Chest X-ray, AP view. Patient: 44 years old, sex F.
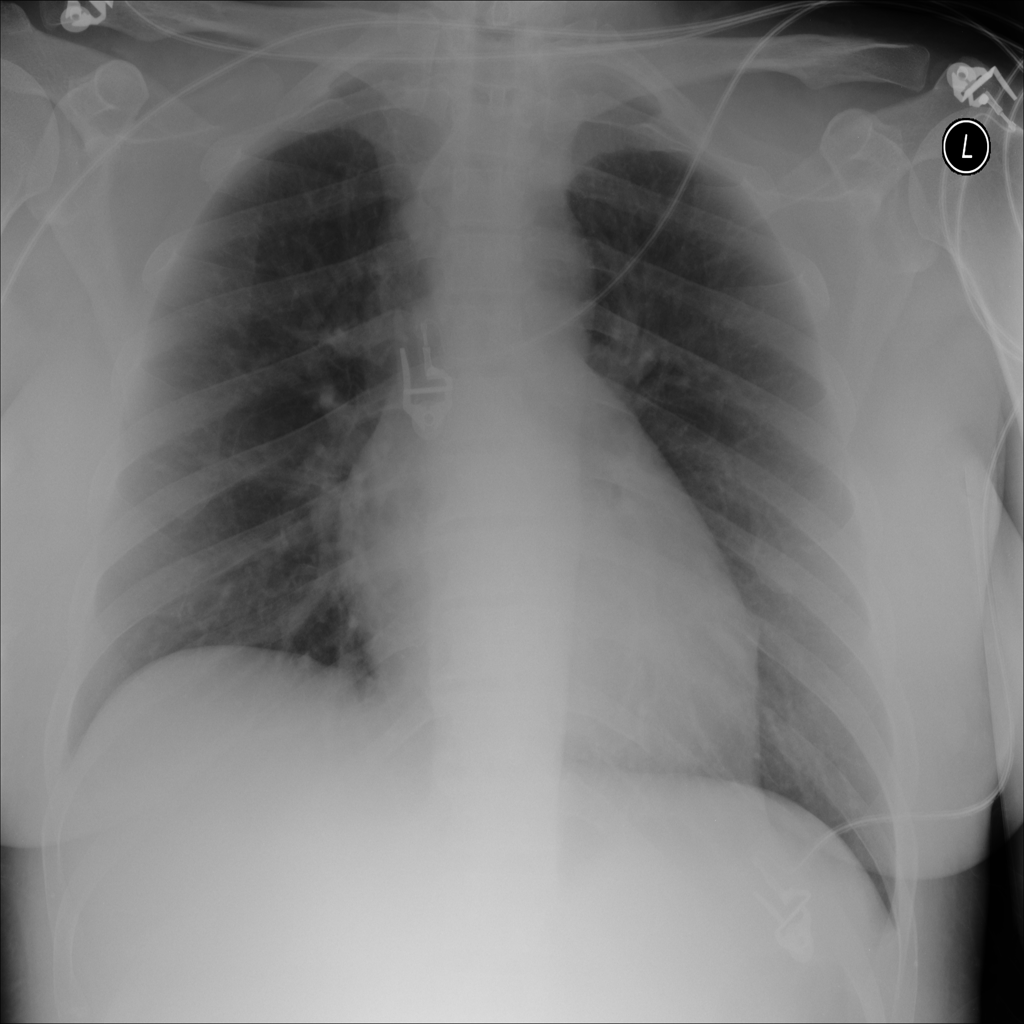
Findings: No Finding